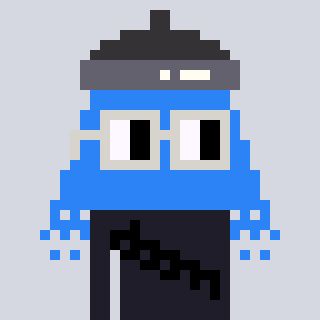
a pixel art character with square light gray glasses, a shower-shaped head and a grayscale-colored body on a cool background